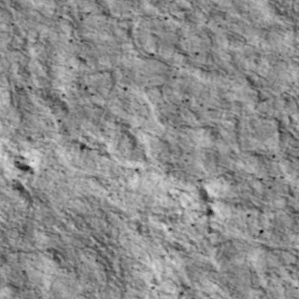
Label: non_frost